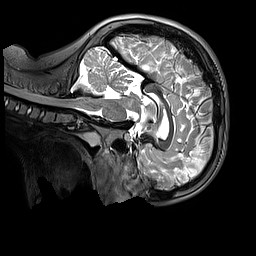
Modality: T2w
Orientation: sagittal
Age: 10
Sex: female
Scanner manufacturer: siemens
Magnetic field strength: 3 T
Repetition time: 3.2 s
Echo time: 0.408 s